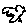
Label: bird